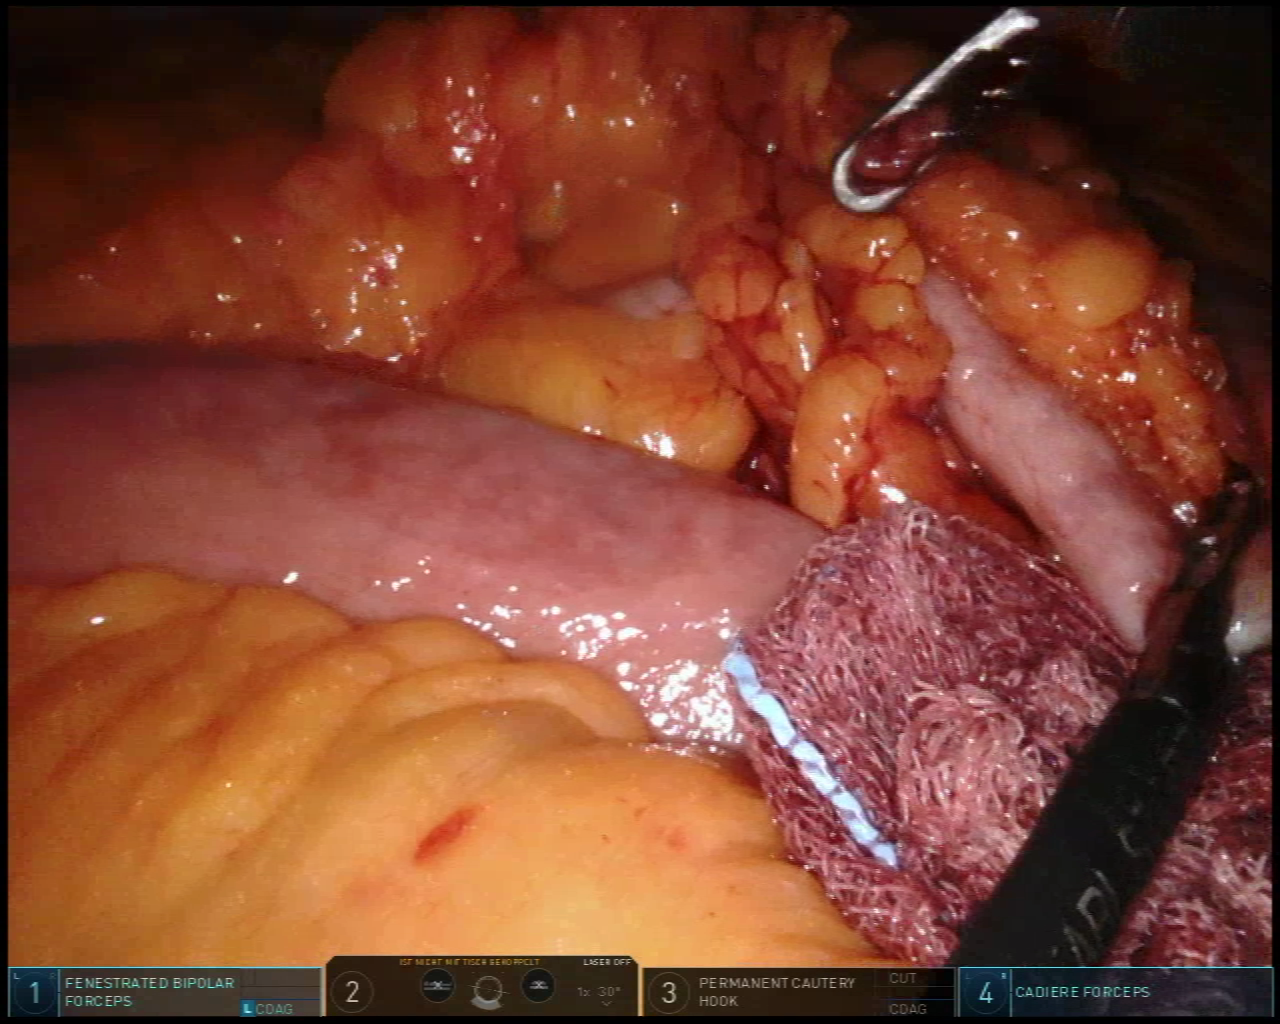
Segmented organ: small_intestine
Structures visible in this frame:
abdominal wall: no
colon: yes
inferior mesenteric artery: no
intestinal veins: no
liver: no
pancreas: no
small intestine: yes
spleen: no
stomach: no
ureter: no
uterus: no
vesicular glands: no